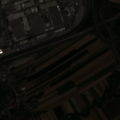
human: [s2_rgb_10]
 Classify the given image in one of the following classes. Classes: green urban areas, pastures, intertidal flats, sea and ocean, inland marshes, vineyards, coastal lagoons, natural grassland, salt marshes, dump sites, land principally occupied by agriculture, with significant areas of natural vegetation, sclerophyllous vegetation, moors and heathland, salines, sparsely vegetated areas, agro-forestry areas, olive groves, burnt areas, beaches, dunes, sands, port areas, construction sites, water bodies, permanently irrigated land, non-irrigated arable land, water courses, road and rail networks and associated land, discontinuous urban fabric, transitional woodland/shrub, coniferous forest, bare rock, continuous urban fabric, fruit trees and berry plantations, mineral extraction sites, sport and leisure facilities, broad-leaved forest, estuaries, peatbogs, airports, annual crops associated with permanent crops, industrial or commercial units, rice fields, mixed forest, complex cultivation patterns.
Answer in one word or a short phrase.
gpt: discontinuous urban fabric, industrial or commercial units, non-irrigated arable land